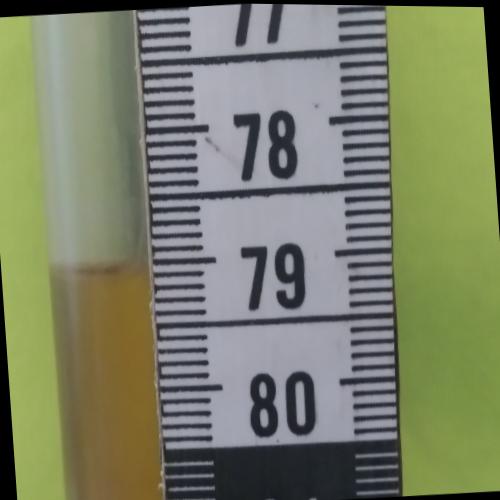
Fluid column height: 79.1 cm